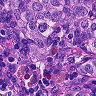
Metastatic tissue present: yes